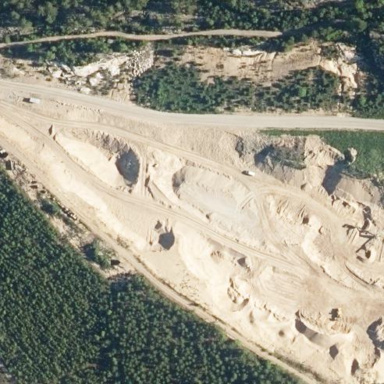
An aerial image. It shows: Quarry area.